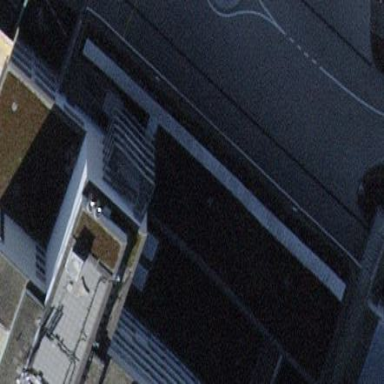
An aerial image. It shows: Section of building's roof.